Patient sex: M
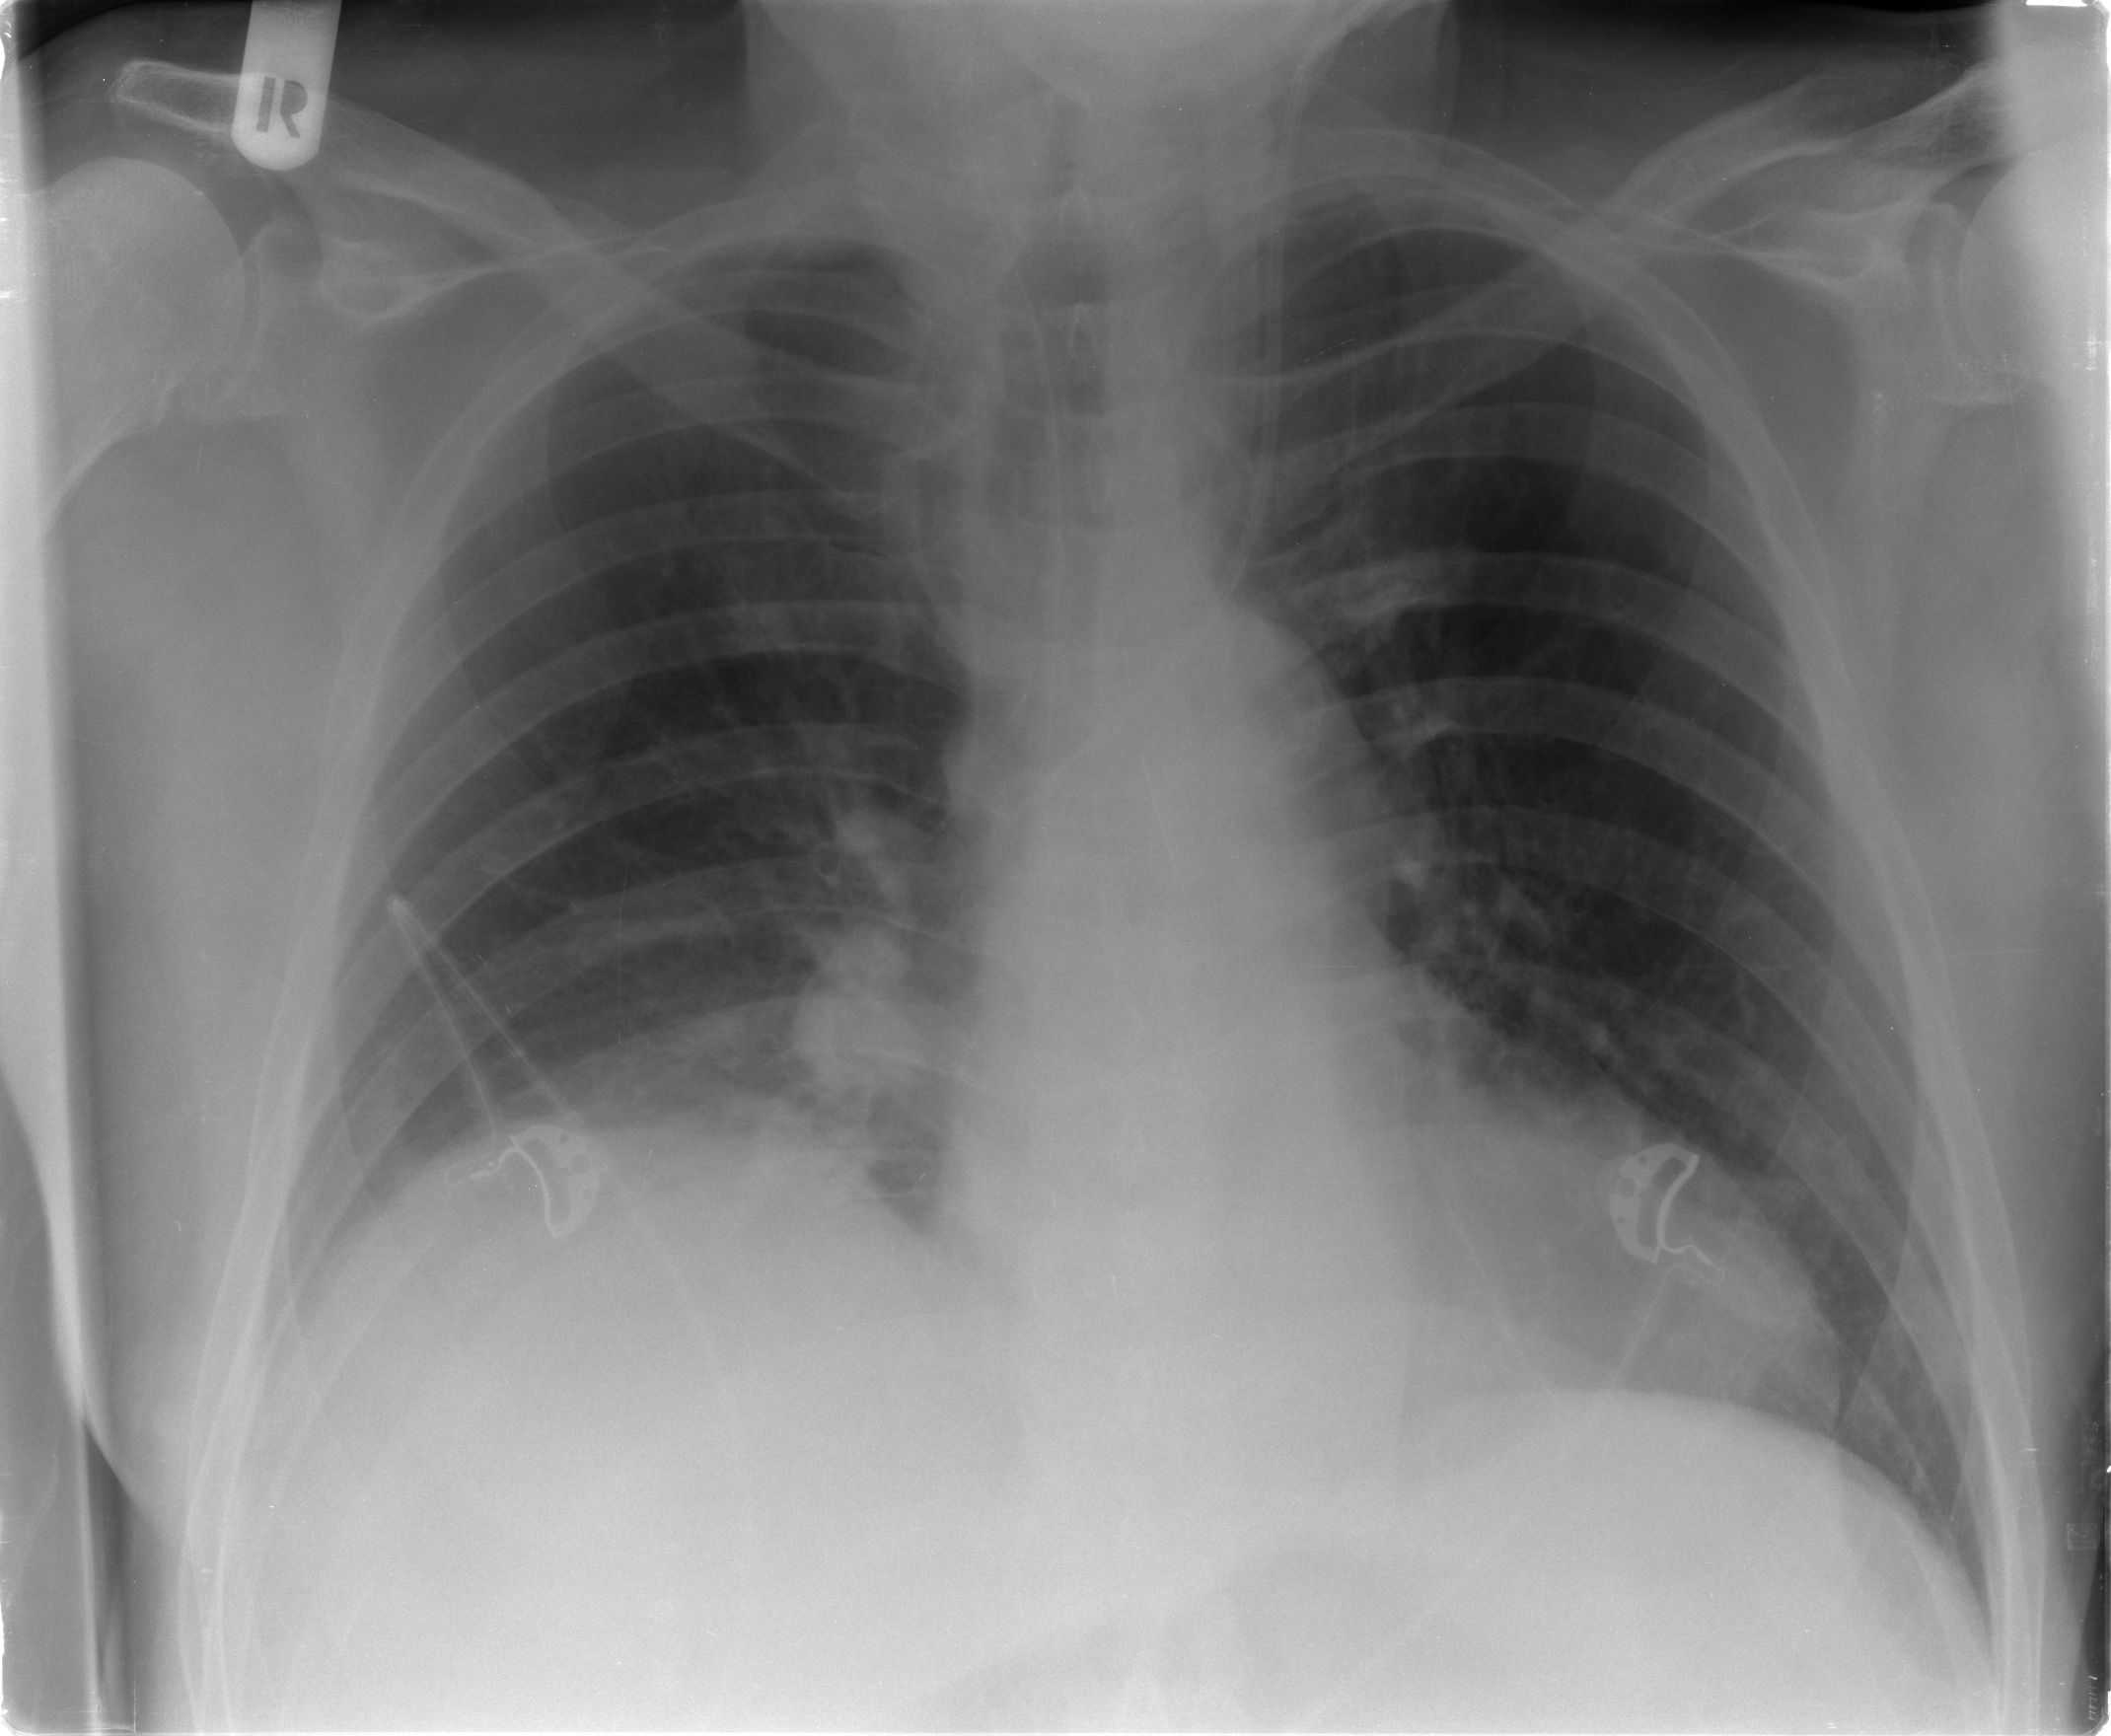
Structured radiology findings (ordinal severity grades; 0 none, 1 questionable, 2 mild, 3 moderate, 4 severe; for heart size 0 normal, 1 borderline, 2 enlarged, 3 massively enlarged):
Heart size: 0
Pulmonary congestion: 0
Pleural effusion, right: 0
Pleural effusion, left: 0
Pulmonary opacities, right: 0
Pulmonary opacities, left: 0
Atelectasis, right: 2
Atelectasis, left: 0